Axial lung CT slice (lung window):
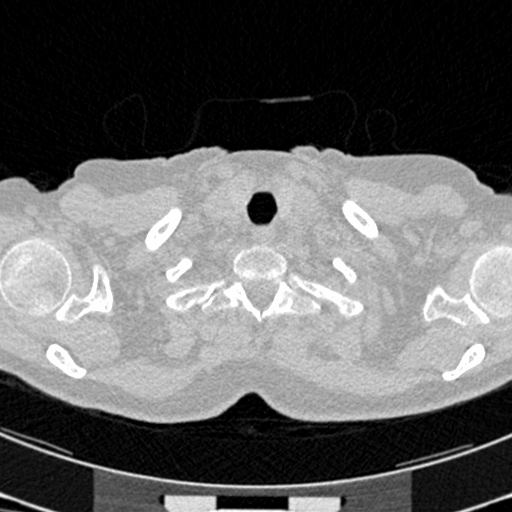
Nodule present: no